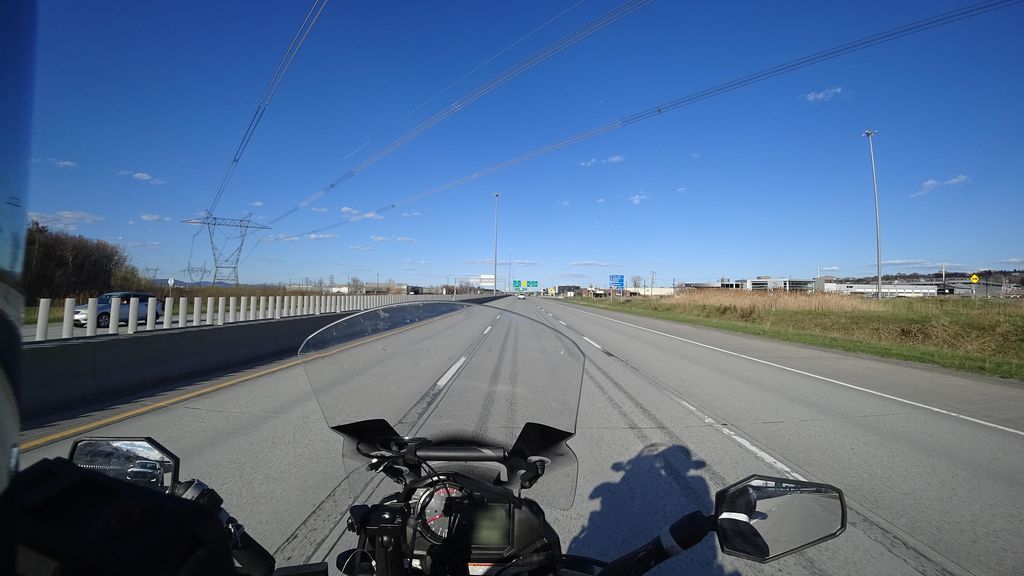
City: quebec_city